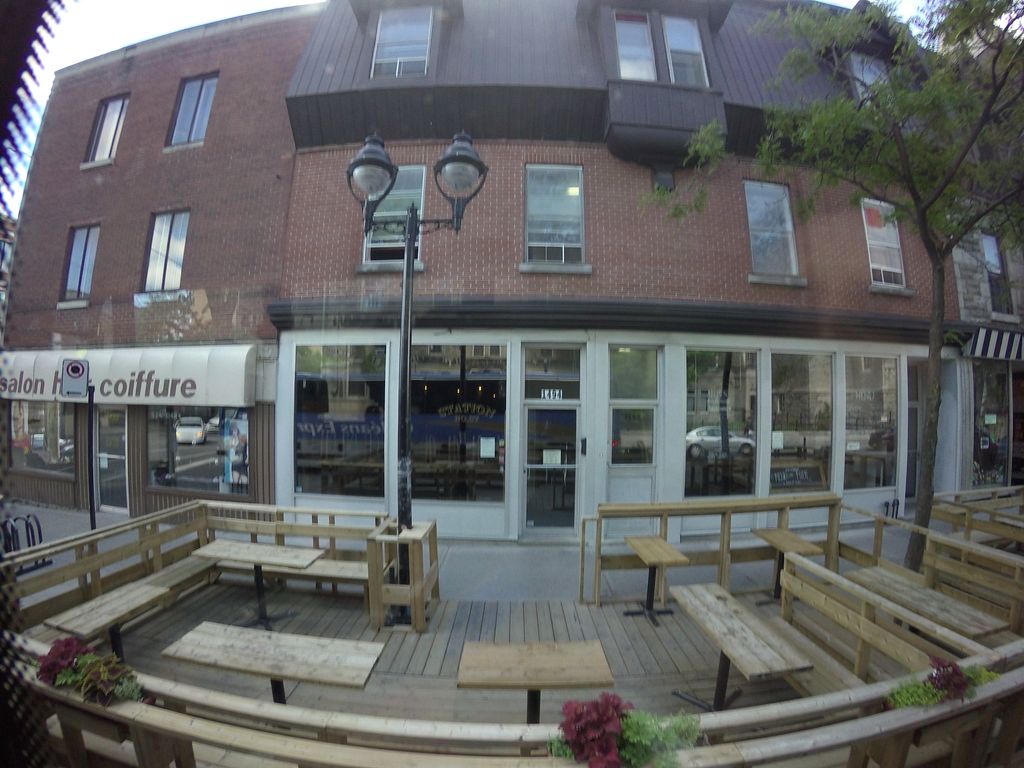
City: montreal